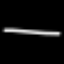
Label: line